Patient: sex F, age 76
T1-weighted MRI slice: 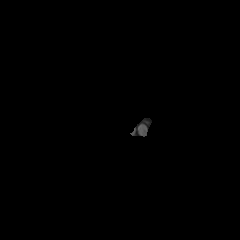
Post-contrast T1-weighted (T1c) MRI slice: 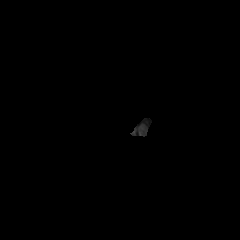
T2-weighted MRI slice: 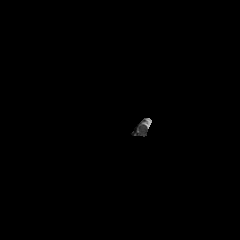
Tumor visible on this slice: no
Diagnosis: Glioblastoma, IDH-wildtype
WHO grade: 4